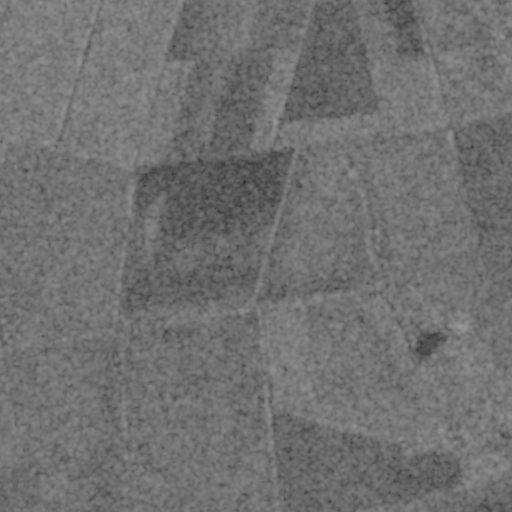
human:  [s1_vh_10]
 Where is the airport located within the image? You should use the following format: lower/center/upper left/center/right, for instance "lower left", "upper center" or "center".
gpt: The airport is located in the center left of the image.
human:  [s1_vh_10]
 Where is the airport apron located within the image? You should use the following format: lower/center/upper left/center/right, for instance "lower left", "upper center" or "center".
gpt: The airport apron is located in the center left of the image.
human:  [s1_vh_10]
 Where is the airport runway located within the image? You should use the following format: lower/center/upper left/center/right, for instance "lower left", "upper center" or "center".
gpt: The airport runway is located in the center left of the image.
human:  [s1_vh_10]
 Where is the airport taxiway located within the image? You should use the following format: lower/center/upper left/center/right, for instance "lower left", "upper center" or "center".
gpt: The airport taxiway is located in the center left of the image.
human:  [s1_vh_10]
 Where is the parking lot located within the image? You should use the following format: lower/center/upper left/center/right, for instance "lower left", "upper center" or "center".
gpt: There is no parking lot in the image.

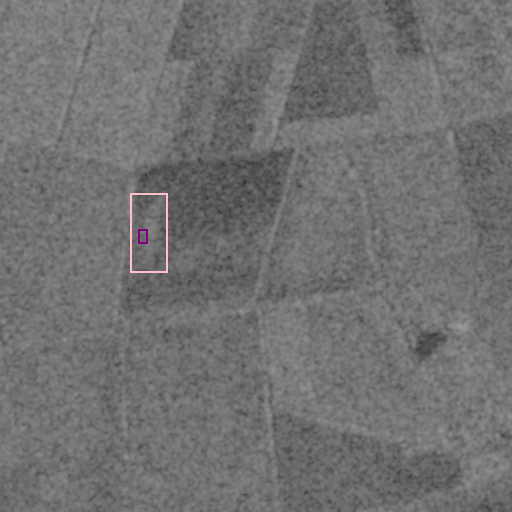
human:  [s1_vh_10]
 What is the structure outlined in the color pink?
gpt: The structure outlined in pink is an airport.
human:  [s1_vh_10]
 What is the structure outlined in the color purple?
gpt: The structure outlined in purple is an airport apron.
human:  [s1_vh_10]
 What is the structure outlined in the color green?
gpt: There is no green outline.